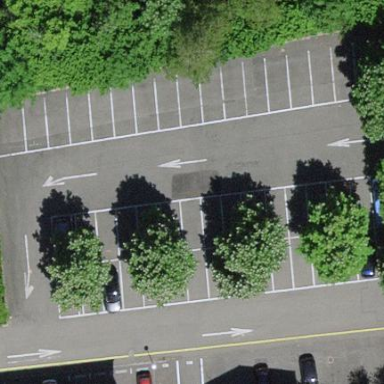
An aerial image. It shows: Parking area with asphalt surface.